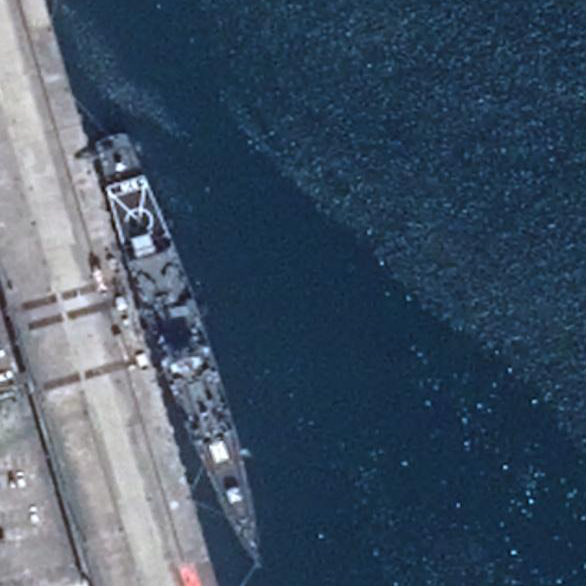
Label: Kidd-class_destroyer